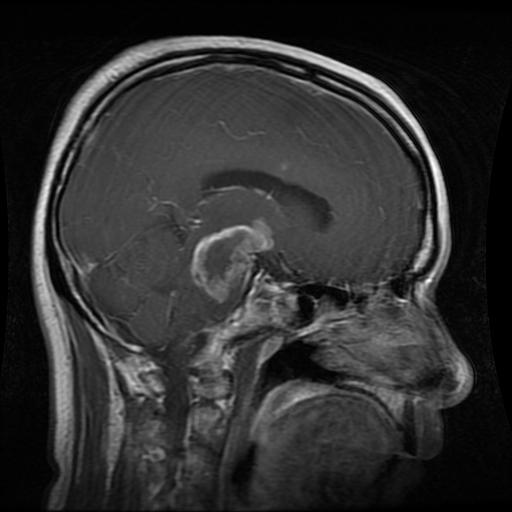
Label: glioma